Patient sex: F
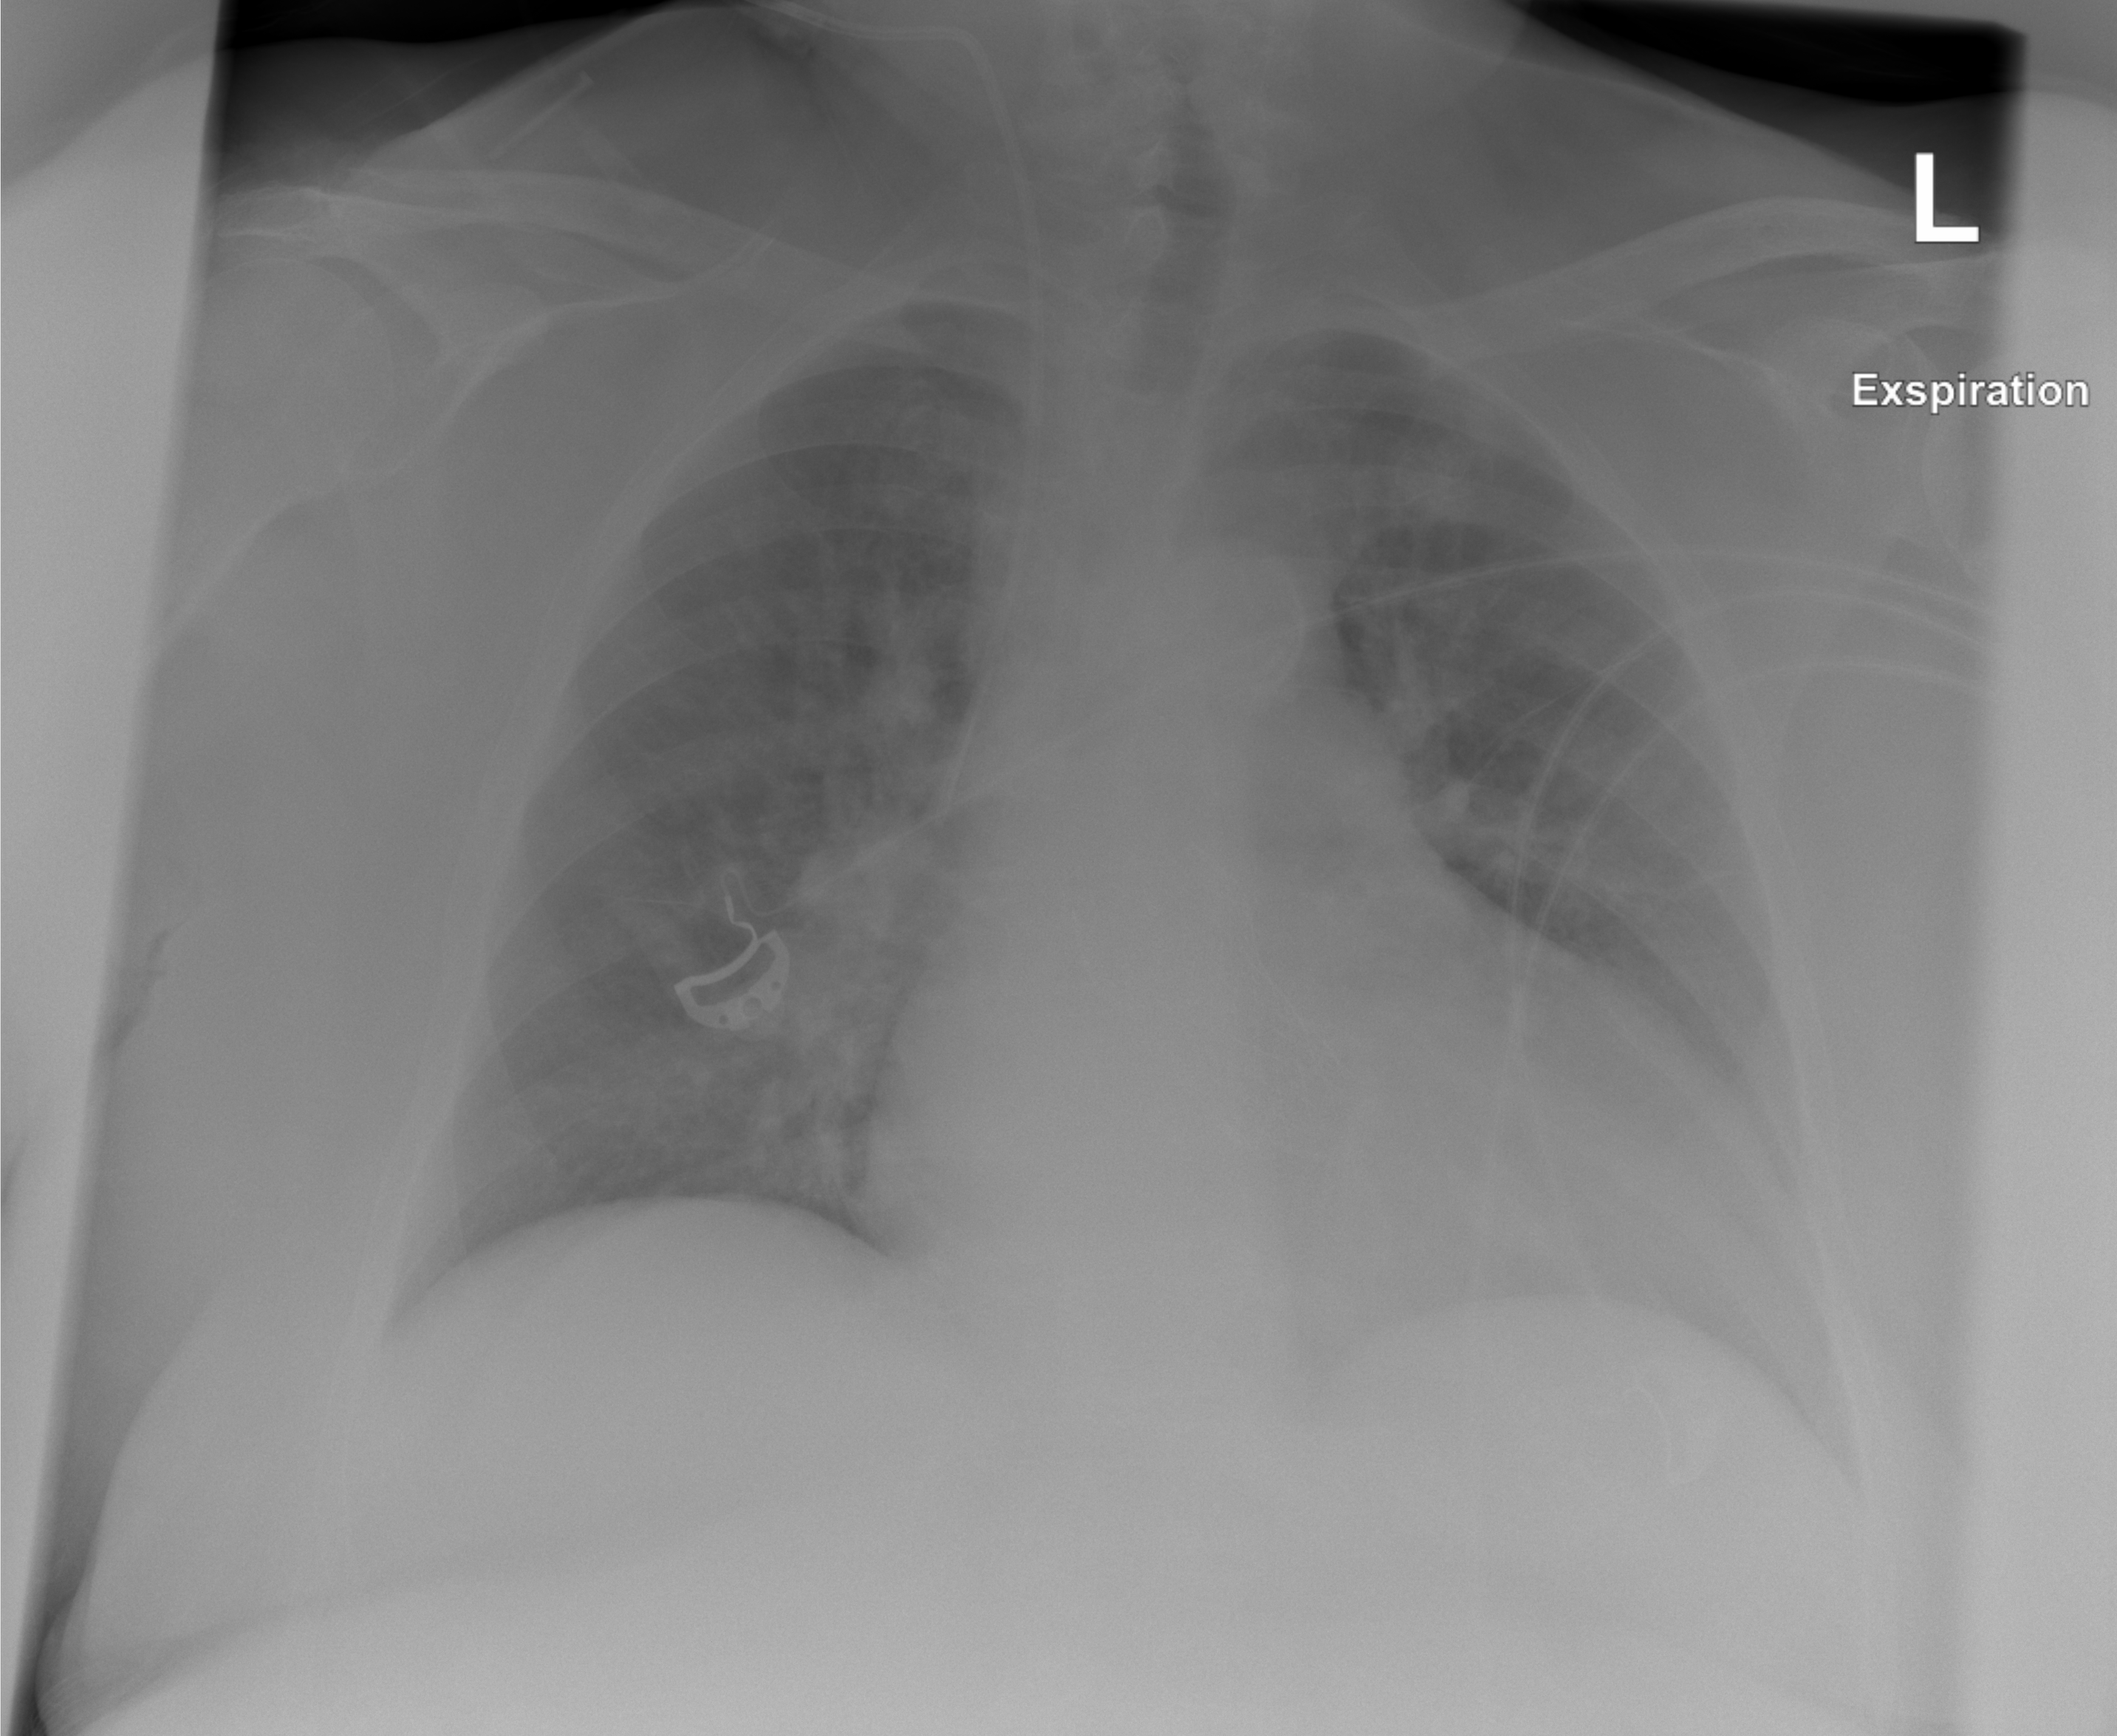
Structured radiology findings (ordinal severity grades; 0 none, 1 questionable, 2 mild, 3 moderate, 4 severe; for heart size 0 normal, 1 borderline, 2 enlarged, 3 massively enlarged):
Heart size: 2
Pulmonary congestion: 0
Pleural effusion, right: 0
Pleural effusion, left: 2
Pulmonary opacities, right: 2
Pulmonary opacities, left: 0
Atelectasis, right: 0
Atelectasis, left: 0